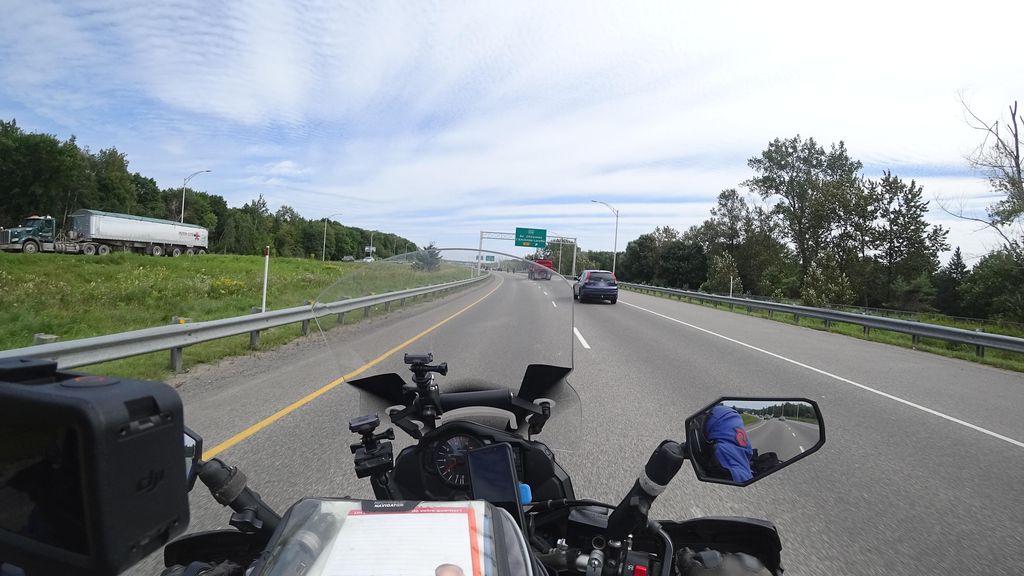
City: quebec_city